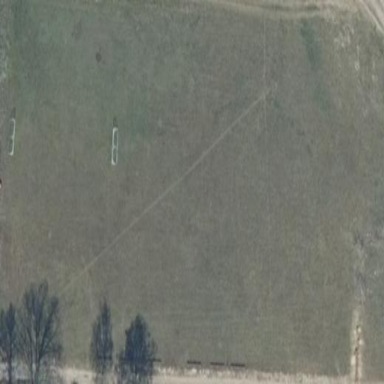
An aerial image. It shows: Soccer pitch with grass surface for leisure land.